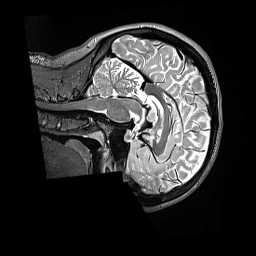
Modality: T2w
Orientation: sagittal
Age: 22
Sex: female
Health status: ill
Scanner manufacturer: siemens
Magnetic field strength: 3 T
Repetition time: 3.2 s
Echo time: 0.564 s